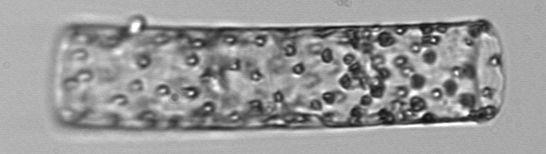
Label: Guinardia_flaccida